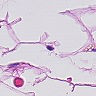
Metastatic tissue present: no